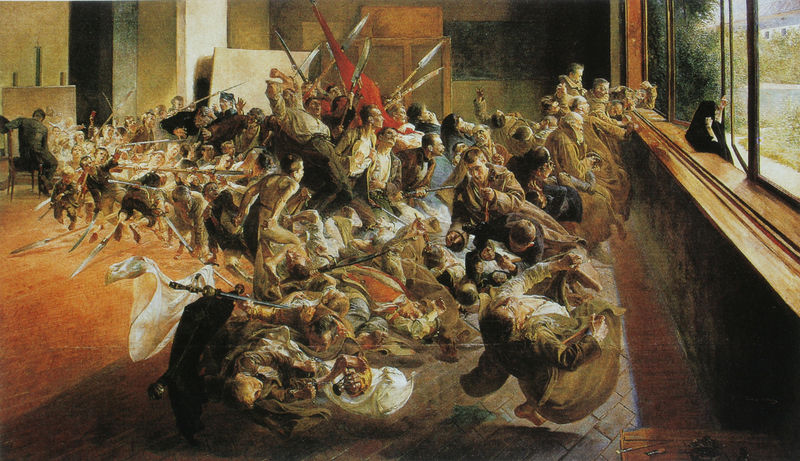
Titel: Melancholia
Künstler: Jacek Malczewski
Standort: Posen
Institution: Muzeum Narodowe
Schlagwörter: blau, gemälde, kampf, körper, schatten, weiß, grün, landschaft, menschen, ocker, sitzen, bewegung, braun, fenster, frankreich, frau, glas, grau, hintergrund, holz, kleid, licht, männer, orange, raum, schwarz, stuhl, zimmer, ausblick, haus, rot, tuch, wiese, beige, malerei, menge, tanz, versammlung, alt, wand, messer, stein, tod, tot, bild, innenraum, natur, boden, interieur, kutte, mantel, sitzend, stoff, tücher, innen, personen, wald, kinder, bilder, fahnen, parkett, schule, studie, übung, buben, fahne, flagge, jungen, arbeiten, russland, farbe, hecke, dielen, saal, vorstellung, figuren, krieg, schlacht, lanze, soldaten, diele, atelier, maler, staffelei, bretter, fallen, surreal, surrealismus, halle, flucht, leiber, fussboden, barfuss, draußen, dali, selbstmord, künstler, fliesen, revolution, schwert, schwerter, säbel, waffen, brutal, durcheinander, gemetzel, dynamik, getümmel, tumult, für, mäntel, leinwand, degen, hallo, kachel, kacheln, dielenboden, allegorie, kunst, malen, menschenmenge, heer, gestalten, rom, schmerz, rotbraun, krieger, musen, sturz, fensterbank, siena, mönch, historismus, lanzen, mönche, schiene, kutten, ereignis, hellebarden, speer, speere, geöffnet, schüler, gewehre, leinwände, ausbruch, rückwand, rille, gefecht, pallette, fenstersturz, ballsaal, ölbilder, gestellt, lanz, lebendig, angeschabt, bajonett, werkzeuge, absturz, ineinander, abgewetzt, gewühle, gewühl, pygmalion, neo rauch, ddr, faszination, bewegungsablauf, blick in die landschaft, derwische, derwischtanz, imagination, kampf der kunst, lantzen, realität und vorstellung, seelenleben, sensation, keilrahmen, schwerr, macheten, phanatsie, schöacht, gugu, barock fenstersturz kampfszene